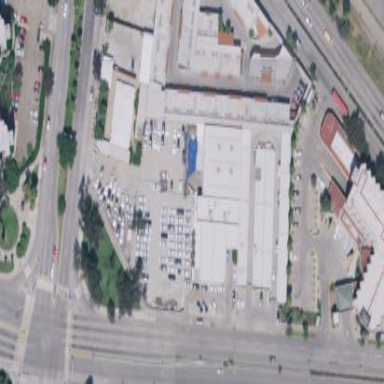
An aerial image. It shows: Industrial building housing car shop.